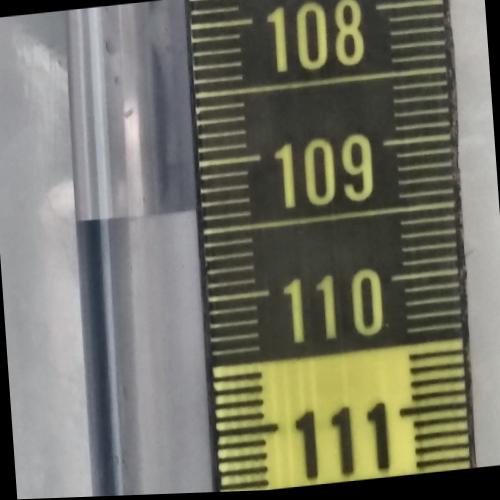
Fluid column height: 109.3 cm